Question: I have one question about popup slide. I want to do as in the picture:

So i am using this for click to show post detail:
'''
function getAreaInfo(id)
{
var infoBox = document.getElementById("infoBox");
if (infoBox == null) return true;
var xhr = new XMLHttpRequest();
xhr.onreadystatechange = function() {
if (xhr.readyState != 4) return;
if (xhr.status != 200) alert(xhr.status);
infoBox.innerHTML = xhr.responseText;
};
xhr.open("GET", "get_post_info.php?msg_id=" + id, true);
xhr.send(null);
return false;
}
'''
This is link:
'''
<a href="get_post_info.php?msg_id=351" class="" onclick="return getAreaInfo(351);" data-id="7"> Click To Show Post Details </a>
'''
Showing the details div:
'''
<div id="infoBox"></div>
'''
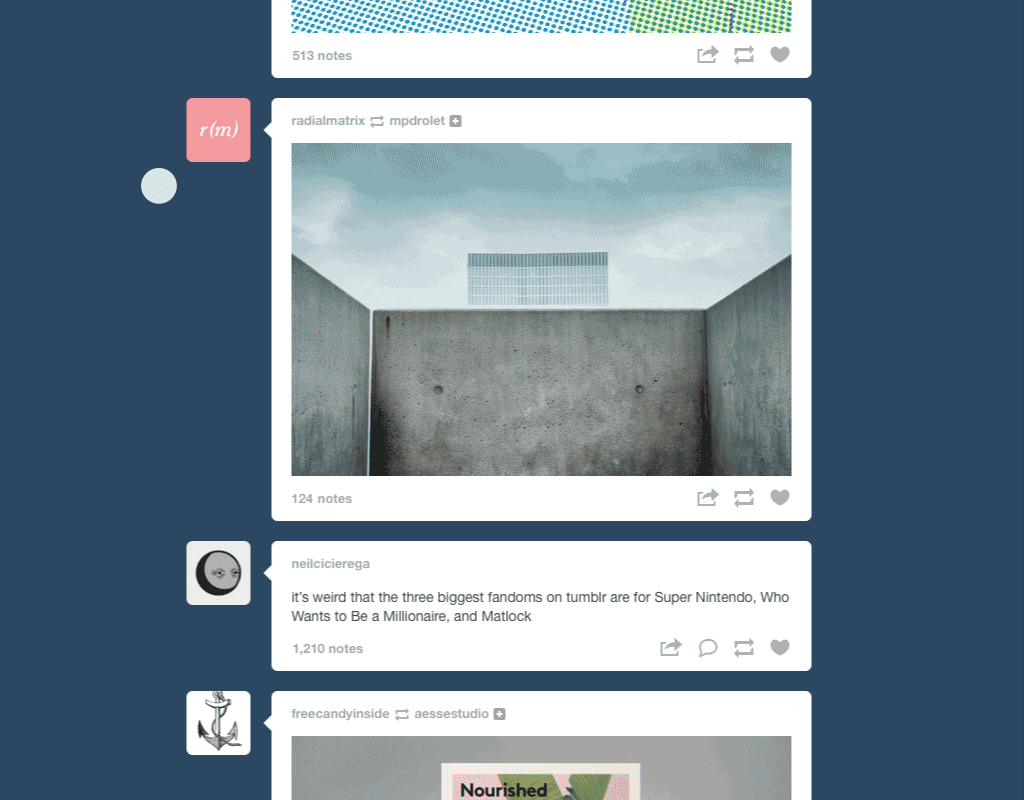
Answer: To do this I would use a container set to 'position: fixed' with a sidebar menu inside set to 'position: absolute' and placed off the screen:
'''
<div class="sidebar">
<div class="sidebar-content">
...content...
</div>
</div>
'''
'''
.sidebar{
display:none;
position: fixed;
top: 0;
left: 0;
height: 100%;
width: 100%;
background: rgba(0,0,0,.5);
}
.sidebar-content{
position: absolute;
width: 200px;
height: 100%;
right: -200px;
background: #FFF;
}
'''
I would also add the id of the record you wish to pull with ajax as a data attribute on the profile image
'''
<div class="profile-photo" data-id="1"></div>
'''
Then set up your click events:
First on clicking the profile image, pull the corresponding id and make an ajax call to your database to retrieve the record. On success show the overlay and slide out the sidebar now filled with the content from the database:
'''
$(".photo").click(function(){
var id = $(this).data("id");
$.ajax({
url: "your_url.php?="+id,
type: 'get',
}).done(function(data) {
$(".sidebar").fadeIn().find(".sidebar-content").animate({"right":0}, 200).html(data);
});
});
'''
You can then create a click function to close your sidemenu when you click the background:
'''
$(".sidebar").click(function(){
$(".sidebar-content").animate({"right":"-200px"},200,function(){
$(".sidebar").fadeOut();
});
});
'''
And one to prevent the menu from closing if you're inside the actual menu
'''
$(".sidebar-content").click(function(e){
e.stopPropagation();
});
'''
<URL>